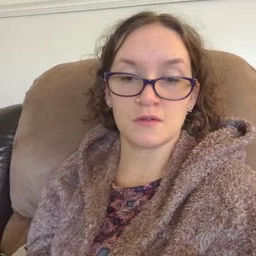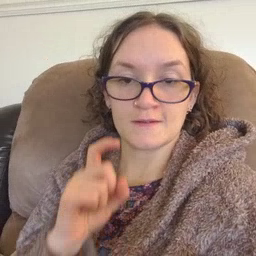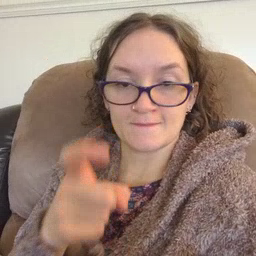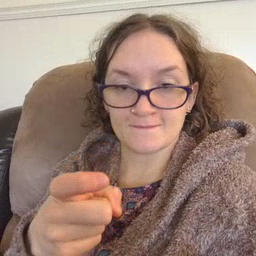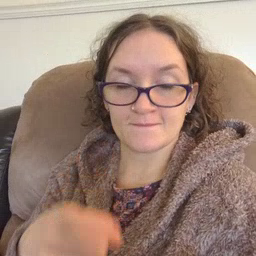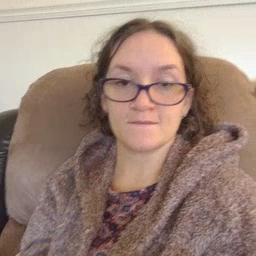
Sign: gift